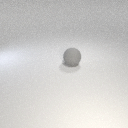
large gray rubber sphere